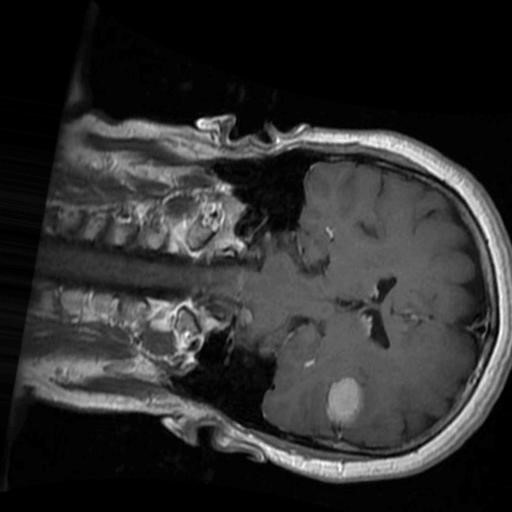
Label: brain_menin